Question: When I exit and reopen my application, it immediately kills itself off, stating in the logcat:

I cannot for the life of me figure out why it would be running out of resources, when there is pretty much nothing that it does when resuming the application, other than set a few variables. Any help?
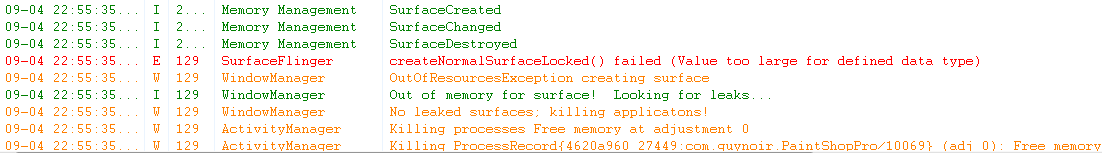
Answer: Strangely enough, I had been changing the SurfaceView's pixel format in the restart() method.